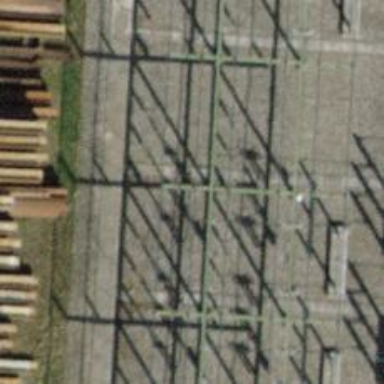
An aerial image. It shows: Insulator used in power systems.